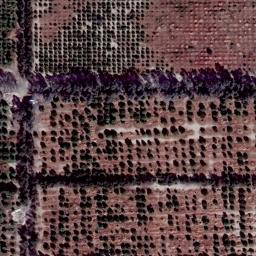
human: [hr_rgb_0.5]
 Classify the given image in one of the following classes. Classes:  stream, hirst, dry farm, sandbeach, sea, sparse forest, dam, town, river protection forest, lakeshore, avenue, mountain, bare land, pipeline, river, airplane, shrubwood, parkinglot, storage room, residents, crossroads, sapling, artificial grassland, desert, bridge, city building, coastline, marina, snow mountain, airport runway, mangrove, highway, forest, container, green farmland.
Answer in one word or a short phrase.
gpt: dry farm